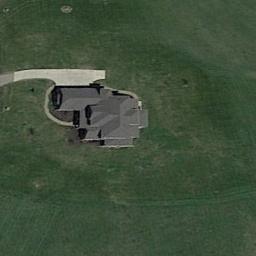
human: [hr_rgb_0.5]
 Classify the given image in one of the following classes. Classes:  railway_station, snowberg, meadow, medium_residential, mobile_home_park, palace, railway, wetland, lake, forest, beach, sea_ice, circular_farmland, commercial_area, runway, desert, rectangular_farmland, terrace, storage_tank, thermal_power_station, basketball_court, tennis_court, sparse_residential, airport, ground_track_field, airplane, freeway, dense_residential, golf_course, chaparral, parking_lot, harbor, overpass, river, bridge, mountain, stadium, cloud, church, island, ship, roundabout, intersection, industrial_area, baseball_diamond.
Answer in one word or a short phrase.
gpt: sparse_residential